Question: 1- I want to install <URL>
2-I don't want to do it using the method ()
---
I want to do it my way:
in :
'''
from django.conf.urls.defaults import patterns, include, url
# Uncomment the next two lines to enable the admin:
from django.contrib import admin
admin.autodiscover()
urlpatterns = patterns('',
# Examples:
# url(r'^$', 'cms.views.home', name='home'),
# url(r'^cms/', include('cms.foo.urls')),
# Uncomment the admin/doc line below to enable admin documentation:
# url(r'^admin/doc/', include('django.contrib.admindocs.urls')),
# Uncomment the next line to enable the admin:
(url(r'^admin/', include(admin.site.urls)),
(r'^tiny_mce/(?P<path>.*)$', 'django.views.static.serve',
{ 'document_root': 'C:/Documents and Settings/Administrator/Desktop/django-projects/cms/javascript/tinymce/jscripts/tiny_mce' },
)))
'''
in
'''
<script type="text/javascript" src="{{ jsi18nurl|default:"../../../jsi18n/" }}"></script>
<script type="text/javascript" src="/tiny_mce/tiny_mce.js"></script>
<script type="text/javascript">
tinyMCE.init({
mode: "textareas",
theme: "simple"
});
'''
2 days ago i didn't get any errors but tinymce won't show, now, I tried to do it again and i get this error
'''
invalid syntax (urls.py, line 22)
'''
'invalid syntax (urls.py, line 22)' is gone
now i see 'dictionary update sequence element #0 has length 23; 2 is required'
i do it like this
'''
from django.conf.urls.defaults import patterns, include, url
# Uncomment the next two lines to enable the admin:
from django.contrib import admin
admin.autodiscover()
urlpatterns = patterns('',
url(r'^admin/', include(admin.site.urls),
url(r'^tiny_mce/(?P<path>.*)$', 'django.views.static.serve',
{ 'document_root': 'C:/Documents and Settings/Administrator/Desktop/django-projects/cms/javascript/tinymce/jscripts/tiny_mce' }),
)
'''
I get 'invalid syntax (urls.py, line 12)'
I do it like this
'''
from django.conf.urls.defaults import patterns, include, url
# Uncomment the next two lines to enable the admin:
from django.contrib import admin
admin.autodiscover()
urlpatterns = patterns('',
# Examples:
# url(r'^$', 'cms.views.home', name='home'),
# url(r'^cms/', include('cms.foo.urls')),
# Uncomment the admin/doc line below to enable admin documentation:
# url(r'^admin/doc/', include('django.contrib.admindocs.urls')),
# Uncomment the next line to enable the admin:
url(r'^admin/', include(admin.site.urls)),
url(r'^tiny_mce/(?P<path>.*)$', 'django.views.static.serve',{ 'document_root': 'C:/Documents and Settings/Administrator/Desktop/django-projects/cms/javascript/tinymce/jscripts/tiny_mce'}),
)
'''
I'll see no error but TinyMce will not be displayed
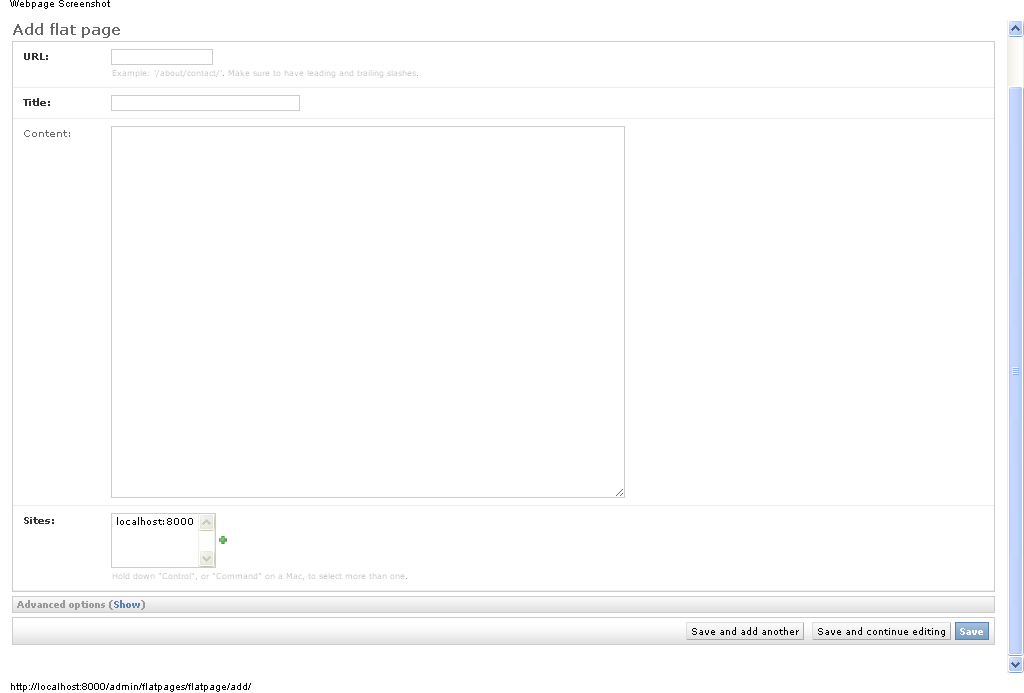
Answer: This fixes the errors in 'urls.py':
'''
from django.conf.urls.defaults import patterns, include, url
# Uncomment the next two lines to enable the admin:
from django.contrib import admin
admin.autodiscover()
urlpatterns = patterns('',
url(r'^admin/', include(admin.site.urls),
url(r'^tiny_mce/(?P<path>.*)$', 'django.views.static.serve',
{ 'document_root': 'C:/Documents and Settings/Administrator/Desktop/django-projects/cms/javascript/tinymce/jscripts/tiny_mce' }),
)
'''
Here is <URL>.